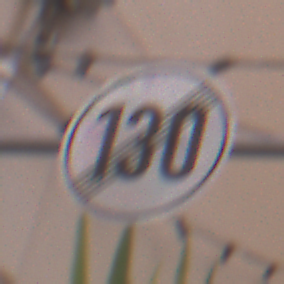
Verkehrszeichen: EndeGeschwindigkeit130
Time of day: MorningAfternoon
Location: Outdoor (Urban)
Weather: Clear
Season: NotSpecified
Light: Natural